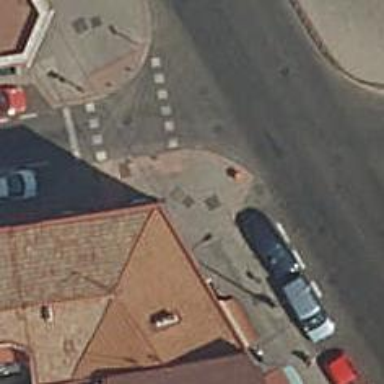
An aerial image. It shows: Zebra crossing with traffic signals. The crossing is marked by traffic lights.